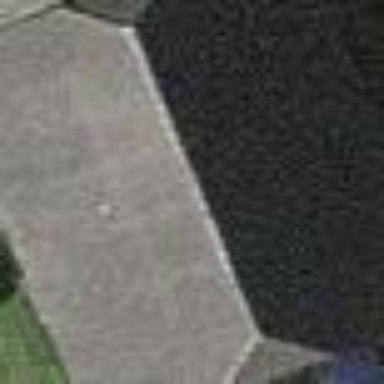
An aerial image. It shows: Bakehouse with half-hipped roof shape.